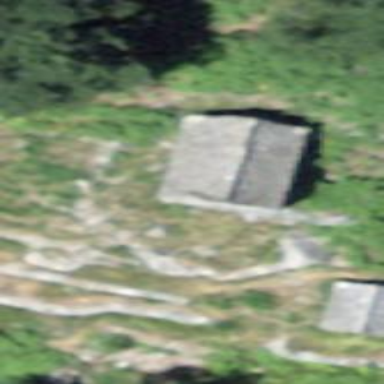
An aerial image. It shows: Cabin.